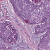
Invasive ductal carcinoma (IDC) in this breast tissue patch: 0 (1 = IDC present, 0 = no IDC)